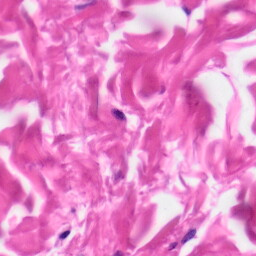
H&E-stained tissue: Skin